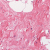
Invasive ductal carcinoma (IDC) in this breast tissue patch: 0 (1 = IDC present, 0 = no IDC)